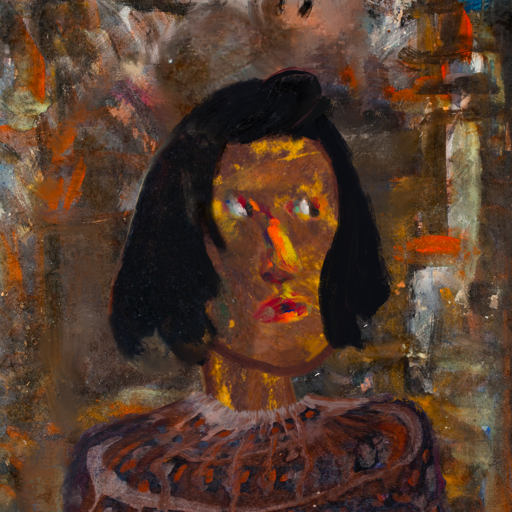
Background: GypsyQueen, Head And Neck Side: Comrade, Face Side: An_Impression, Bust: Hypocrite, Hair Side: Mosgoul, Head Accessory: Blank, Second Necklace: Blank, Necklace: Blank, Baby: Blank